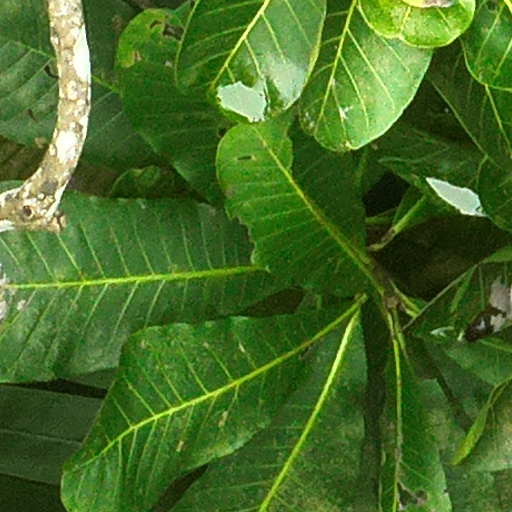
Species: Anacardium excelsum
GBIF accepted scientific name: Anacardium excelsum
Crown area (m\u00b2): 221.931